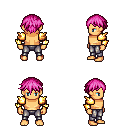
a pixel art fantasy rpg character, male body template, human, tanned skin, gold arm armor, metal pants, pink short bangs hairstyle, four views (front, back, left, right), 2x2 character sprite sheet, small pixel art, hard edges, no anti-aliasing